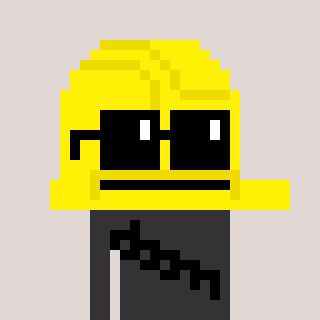
a pixel art character with square black sunglasses, a construction helmet-shaped head and a grayscale-colored body on a warm background